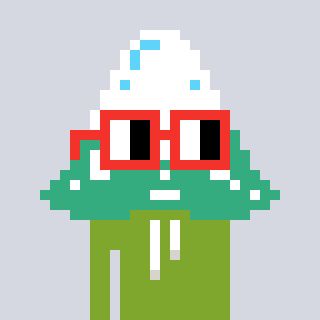
a pixel art character with square red glasses, a snowy mountain-shaped head and a slimegreen-colored body on a cool background